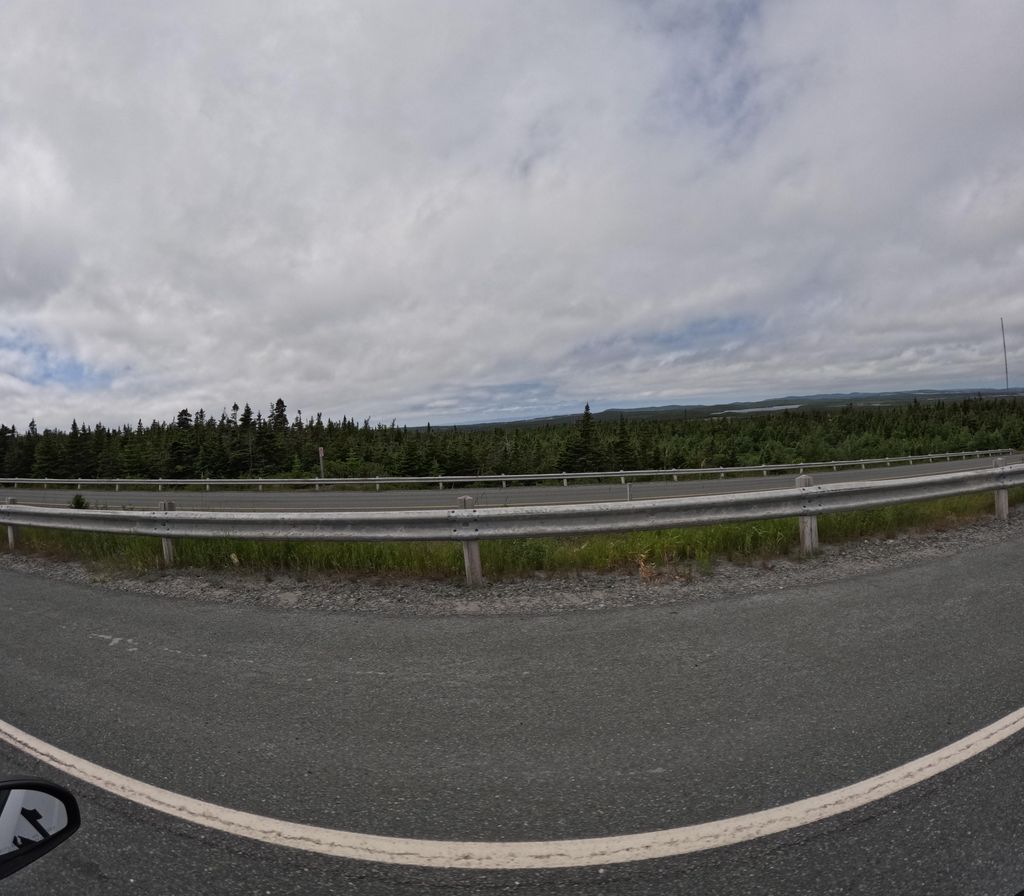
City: st_johns